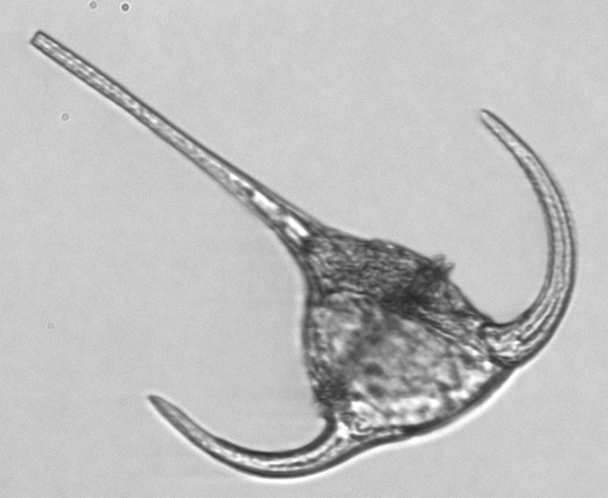
Label: Tripos